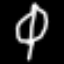
Label: leaf